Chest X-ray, PA view. Patient: 21 years old, sex M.
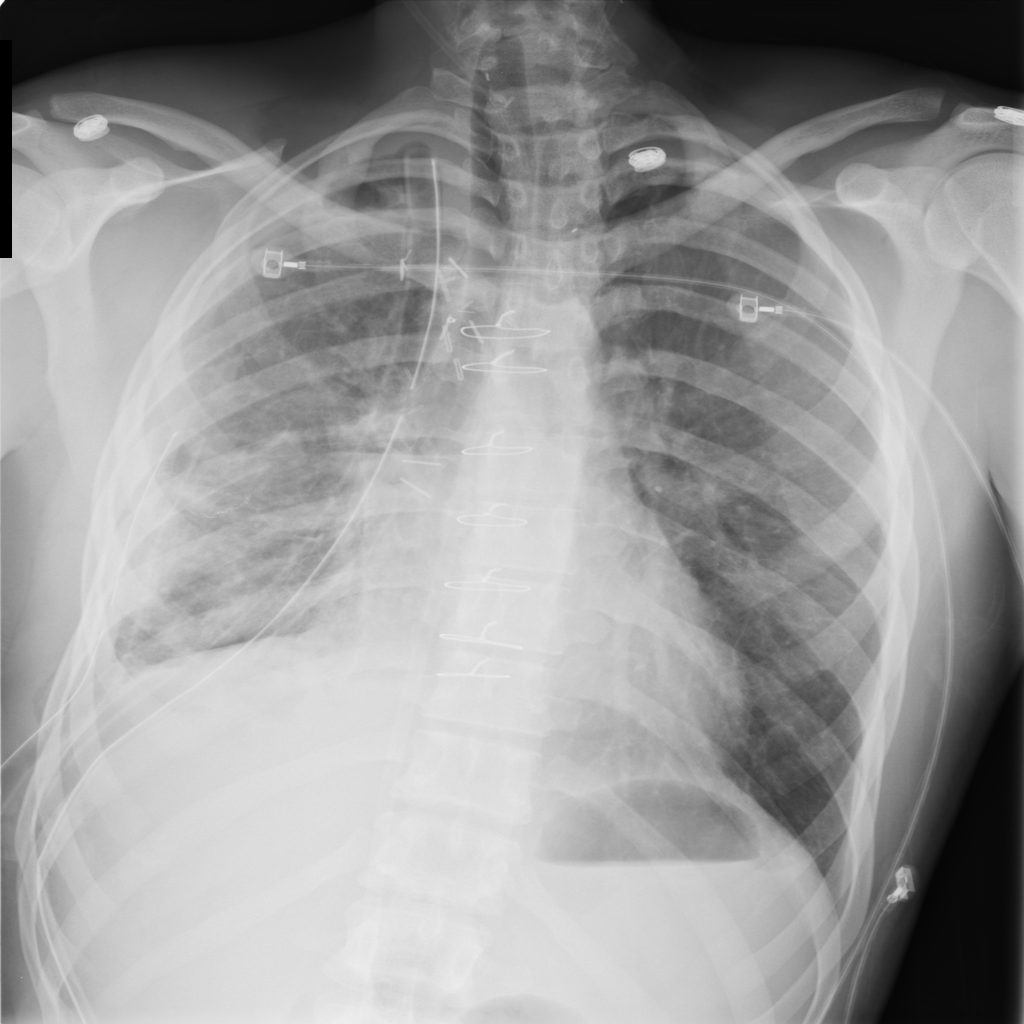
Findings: No Finding